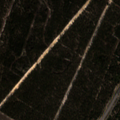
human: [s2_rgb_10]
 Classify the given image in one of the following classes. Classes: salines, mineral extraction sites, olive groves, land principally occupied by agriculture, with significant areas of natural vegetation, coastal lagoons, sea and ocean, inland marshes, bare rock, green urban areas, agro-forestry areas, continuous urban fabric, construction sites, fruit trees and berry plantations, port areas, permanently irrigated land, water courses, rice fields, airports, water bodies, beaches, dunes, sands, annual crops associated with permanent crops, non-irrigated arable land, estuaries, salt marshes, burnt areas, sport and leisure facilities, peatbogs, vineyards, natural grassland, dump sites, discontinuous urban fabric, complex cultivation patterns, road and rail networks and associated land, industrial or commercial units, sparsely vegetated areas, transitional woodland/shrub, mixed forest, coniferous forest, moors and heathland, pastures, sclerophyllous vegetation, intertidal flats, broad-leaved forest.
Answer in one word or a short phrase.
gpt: coniferous forest, transitional woodland/shrub